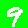
Digit: 9